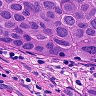
Metastatic tissue present: yes